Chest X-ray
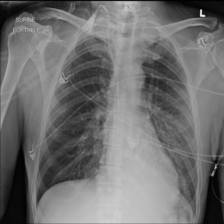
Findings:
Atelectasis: negative
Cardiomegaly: negative
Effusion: negative
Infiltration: positive
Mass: negative
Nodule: negative
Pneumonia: negative
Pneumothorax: negative
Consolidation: negative
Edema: negative
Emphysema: negative
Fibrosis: negative
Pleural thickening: negative
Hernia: negative